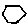
Label: hexagon